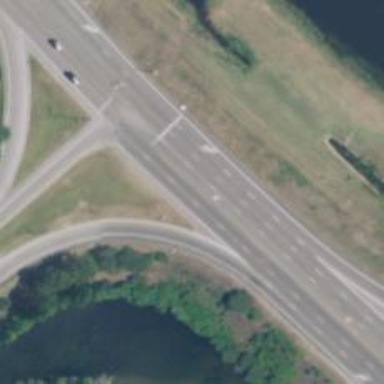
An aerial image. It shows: This image shows trunk highway that functions as expressway.